Question: HTML noob here.
Given the following html and css files, can someone tell me why my header does not hug the left and top edge of the viewport?
In other words, why is there white space above the grey box, and to its left, even though margin and border are set to 0?

.html file:
'''
<!DOCTYPE html>
<html>
<head>
<meta charset="utf-8">
<link href="css/site.css" rel="stylesheet" type="text/css"/>
</head>
<body>
<div id="wrap" >
<div id="headerbar">
<p>Header</p>
</div>
</div>
</body>
</html>
'''
.css file:
'''
p {
font-family:verdana;
font-style: bold;
font-weight: 300;
font-size: 3em;
}
#headerbar {
width:3000px;
margin:0px;
border:0px;
padding:30px;
background: grey;
font-size: 1em;
}
'''
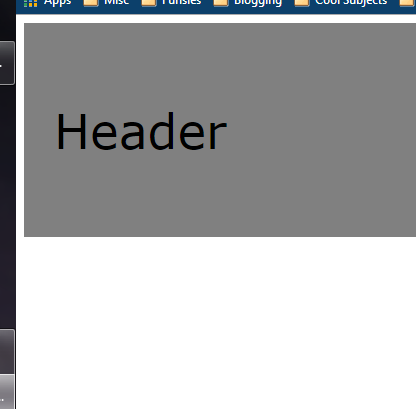
Answer: There is default 'margin: 8px' on 'body'. You can remove that using:
'''
body {margin: 0;}
'''
You set 'border: 0; margin: 0;' to 'div' where these are defaults. You can remove them there.